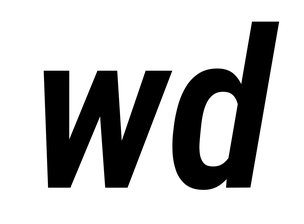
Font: Roboto-Italic_Condensed_SemiBold_Italic